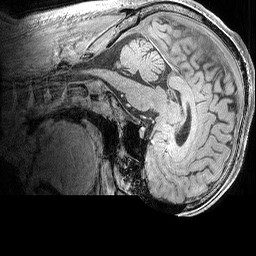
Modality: MP2RAGE
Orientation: sagittal
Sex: male
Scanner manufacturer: siemens
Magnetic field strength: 3 T
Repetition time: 5 s
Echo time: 0.00292 s